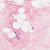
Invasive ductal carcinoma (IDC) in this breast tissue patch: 0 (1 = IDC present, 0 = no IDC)